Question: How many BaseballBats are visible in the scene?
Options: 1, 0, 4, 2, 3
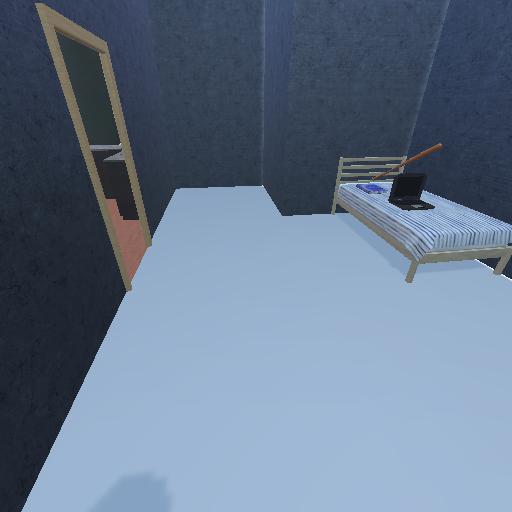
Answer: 1